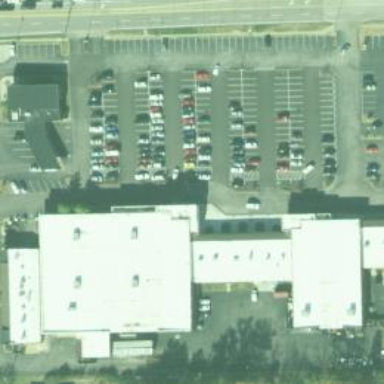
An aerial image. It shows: Retail building.